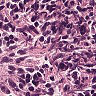
Metastatic tissue present: no